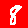
Digit: 8